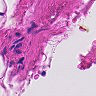
Metastatic tissue present: no